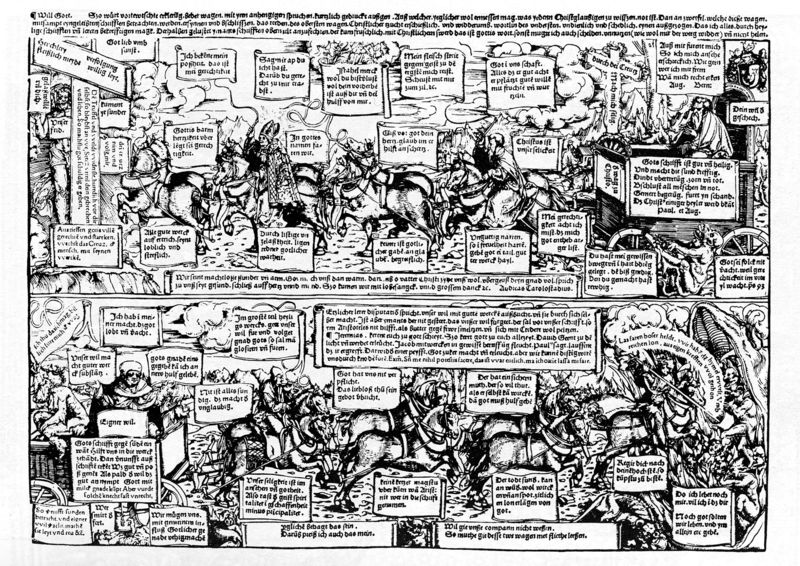
Titel: Himmelwagen und Höllenwagen
Künstler: Lucas d.Ä. Cranach
Institution: (Seriendruck)
Schlagwörter: feuer, kampf, umhang, wolken, menschen, sand, zeichnung, tiere, band, geschichte, steine, tod, felder, personen, wald, pferde, reiter, reiten, zaumzeug, holzschnitt, schrift, bilder, grafik, graphik, rad, wagen, krieg, bischof, lanze, inschrift, spiel, kreuz, religion, druck, schwarz weiss, comic, streit, text, uniform, durcheinander, cartoon, beschriftung, wappen, schnörkel, griechisch, priester, mönch, predigt, kreuzzug, mitra, totenschädel, gespann, inschriften, stick, spruchband, folter, lasttiere, gewusel, zugtiere, sprechblase, bildgeschichte, sprechblasen